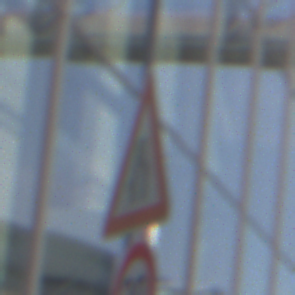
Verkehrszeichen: EinseitigVerengteFahrbahnRechts
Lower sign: Geschwindigkeit30
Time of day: MorningAfternoon
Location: Outdoor (Urban)
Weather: PartlyCloudy
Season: NotSpecified
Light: Natural